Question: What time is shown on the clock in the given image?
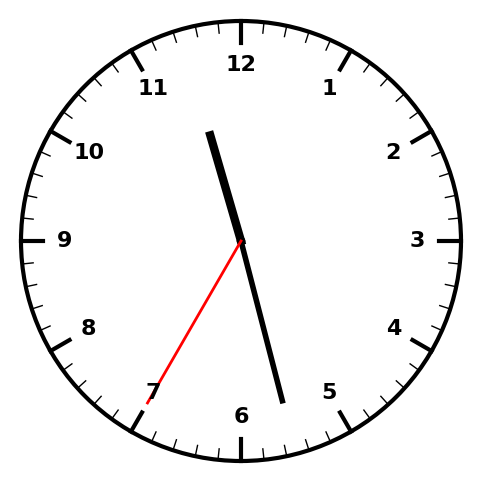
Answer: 11:27:35